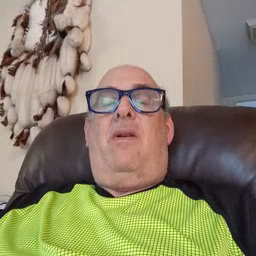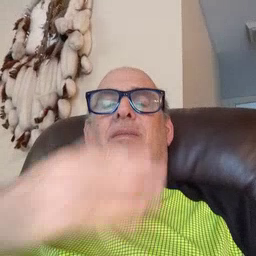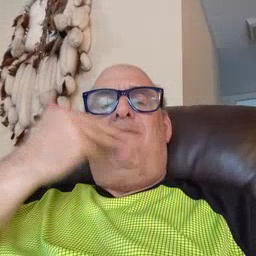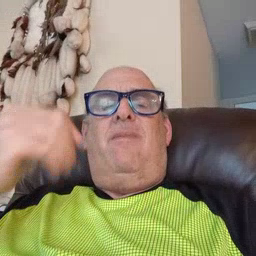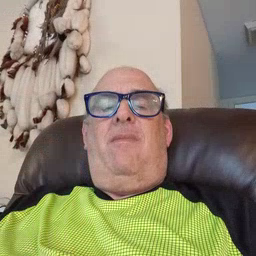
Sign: better